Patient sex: M
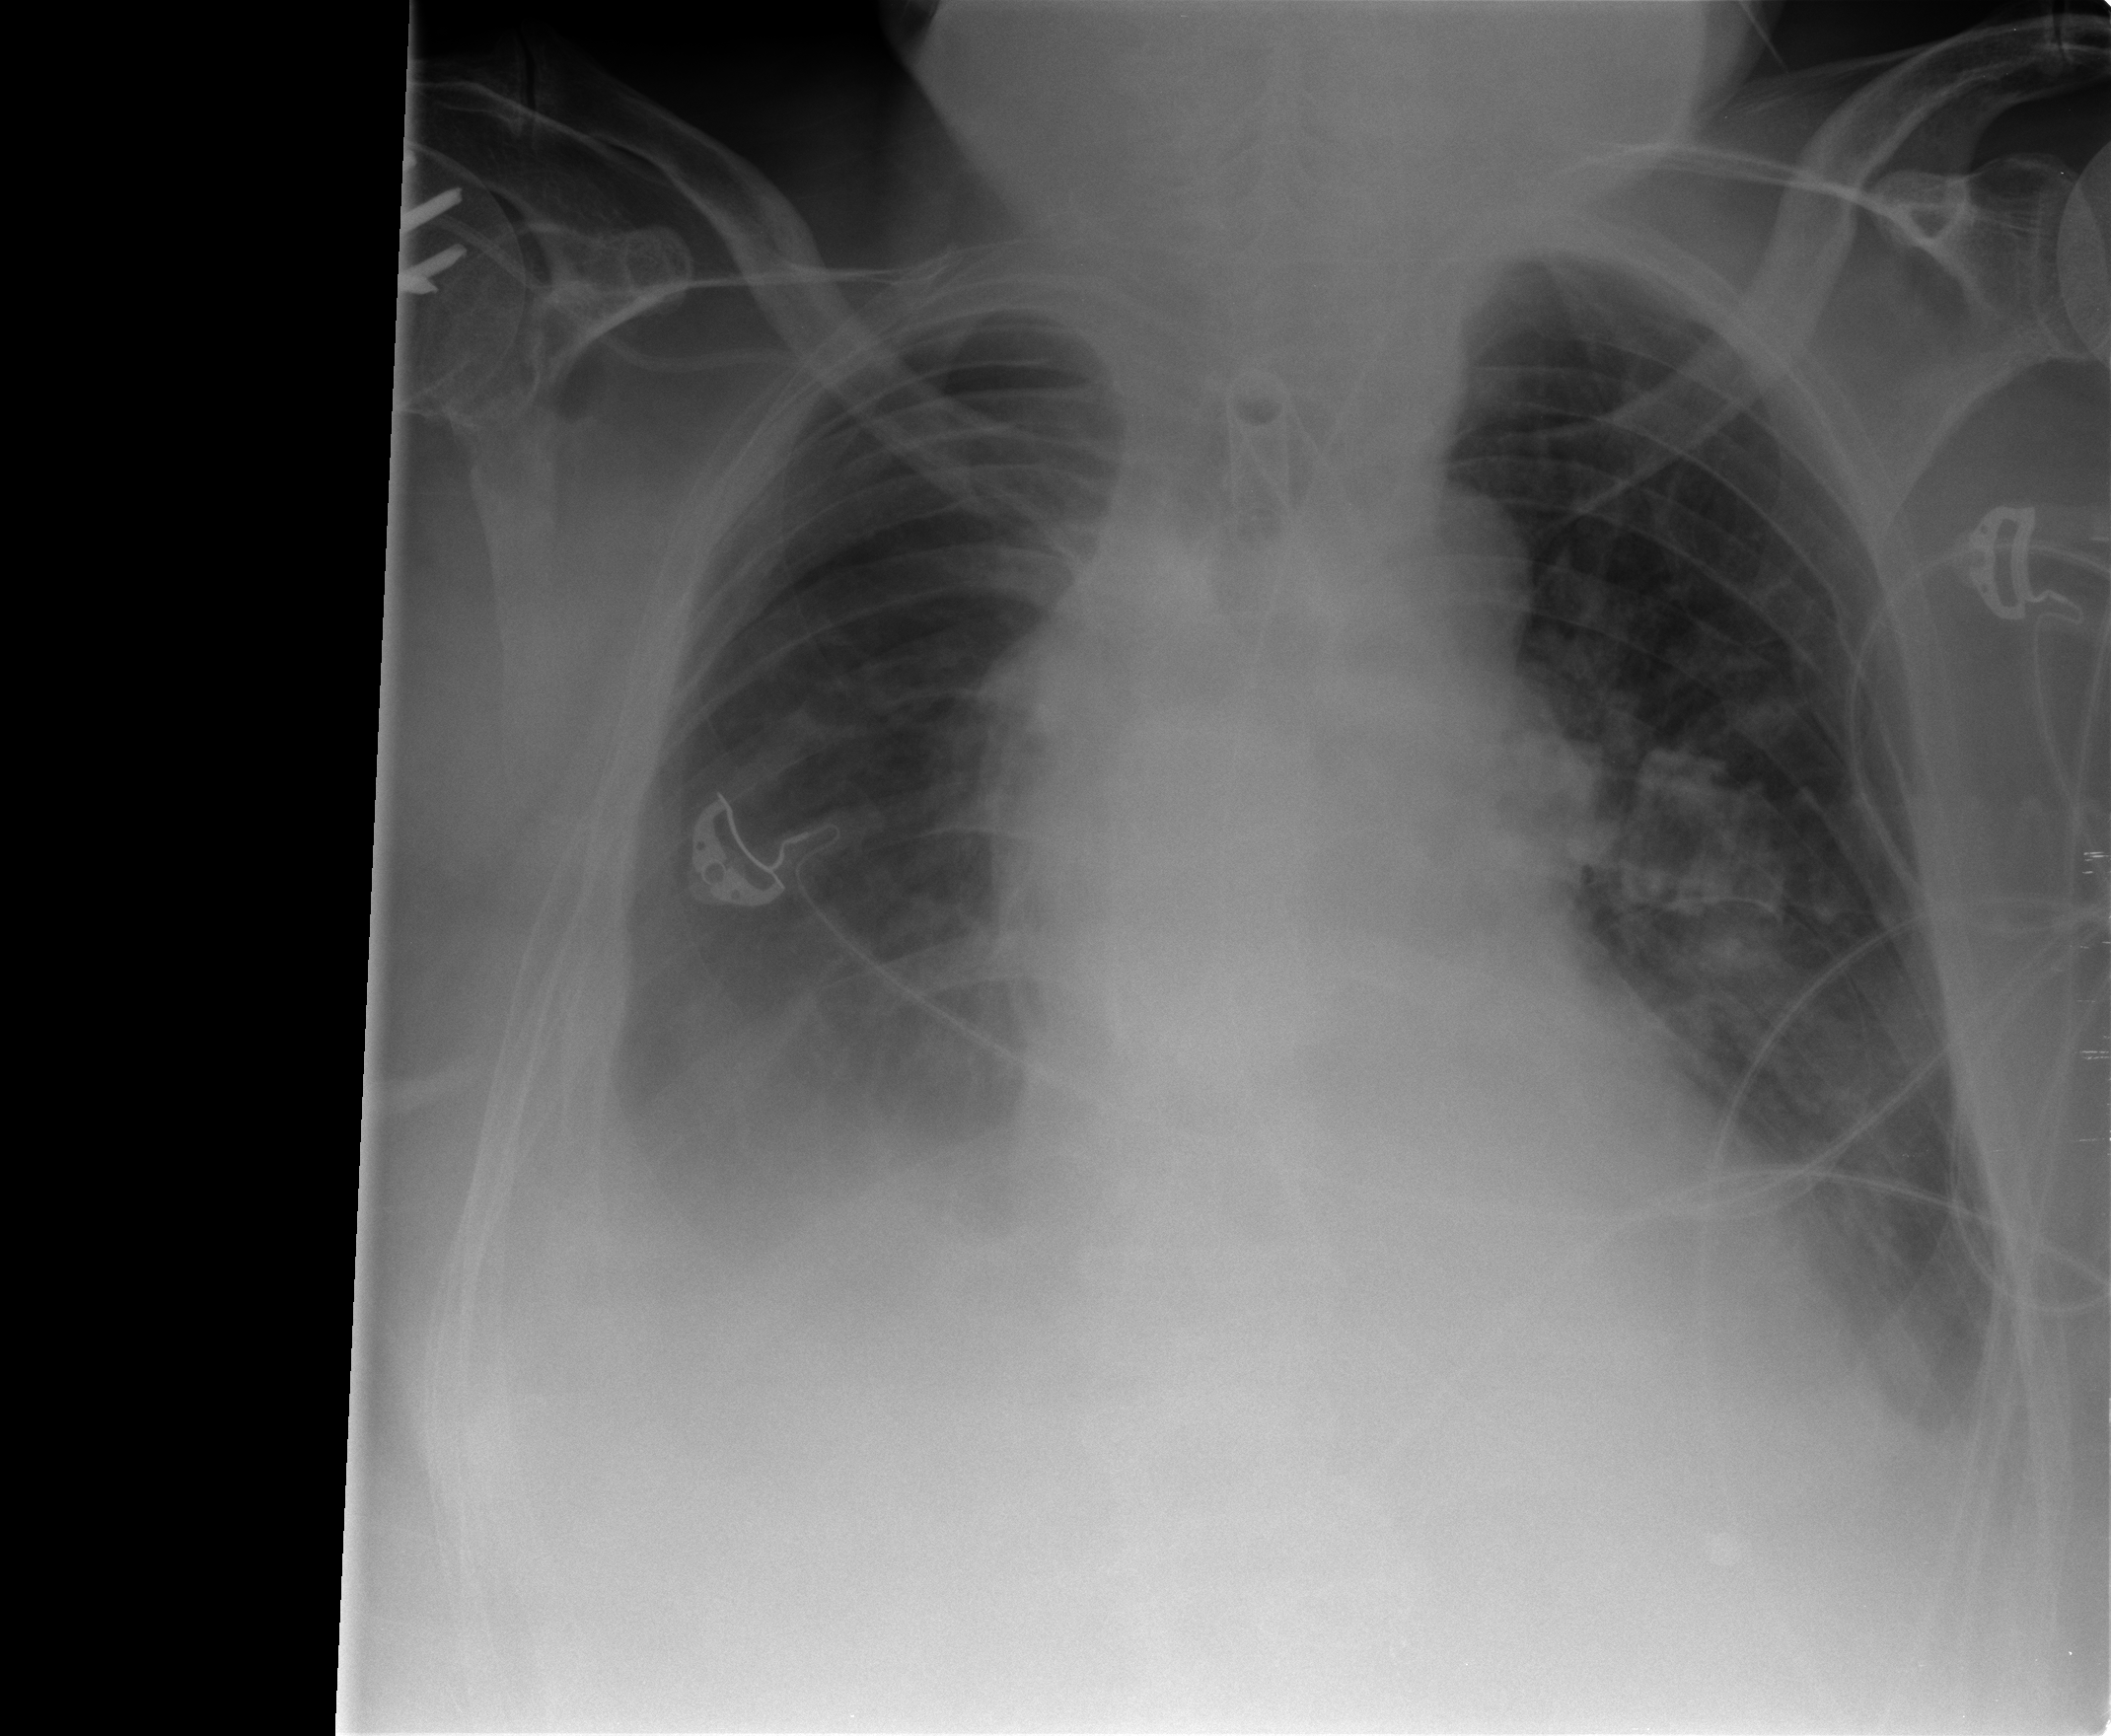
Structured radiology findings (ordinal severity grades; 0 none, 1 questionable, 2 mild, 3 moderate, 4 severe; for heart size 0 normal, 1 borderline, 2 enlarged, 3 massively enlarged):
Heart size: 2
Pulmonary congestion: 2
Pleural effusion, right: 3
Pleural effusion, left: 2
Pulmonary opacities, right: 0
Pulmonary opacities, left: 0
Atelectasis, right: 2
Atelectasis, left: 2